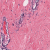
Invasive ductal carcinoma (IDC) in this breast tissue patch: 0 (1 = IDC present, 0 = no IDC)